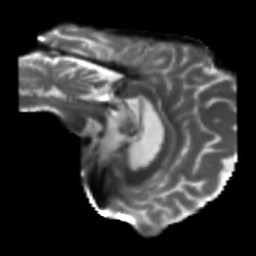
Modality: T2w
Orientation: sagittal
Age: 66
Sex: male
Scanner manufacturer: siemens
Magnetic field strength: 3 T
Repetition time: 5.25 s
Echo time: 0.08 s